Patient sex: F
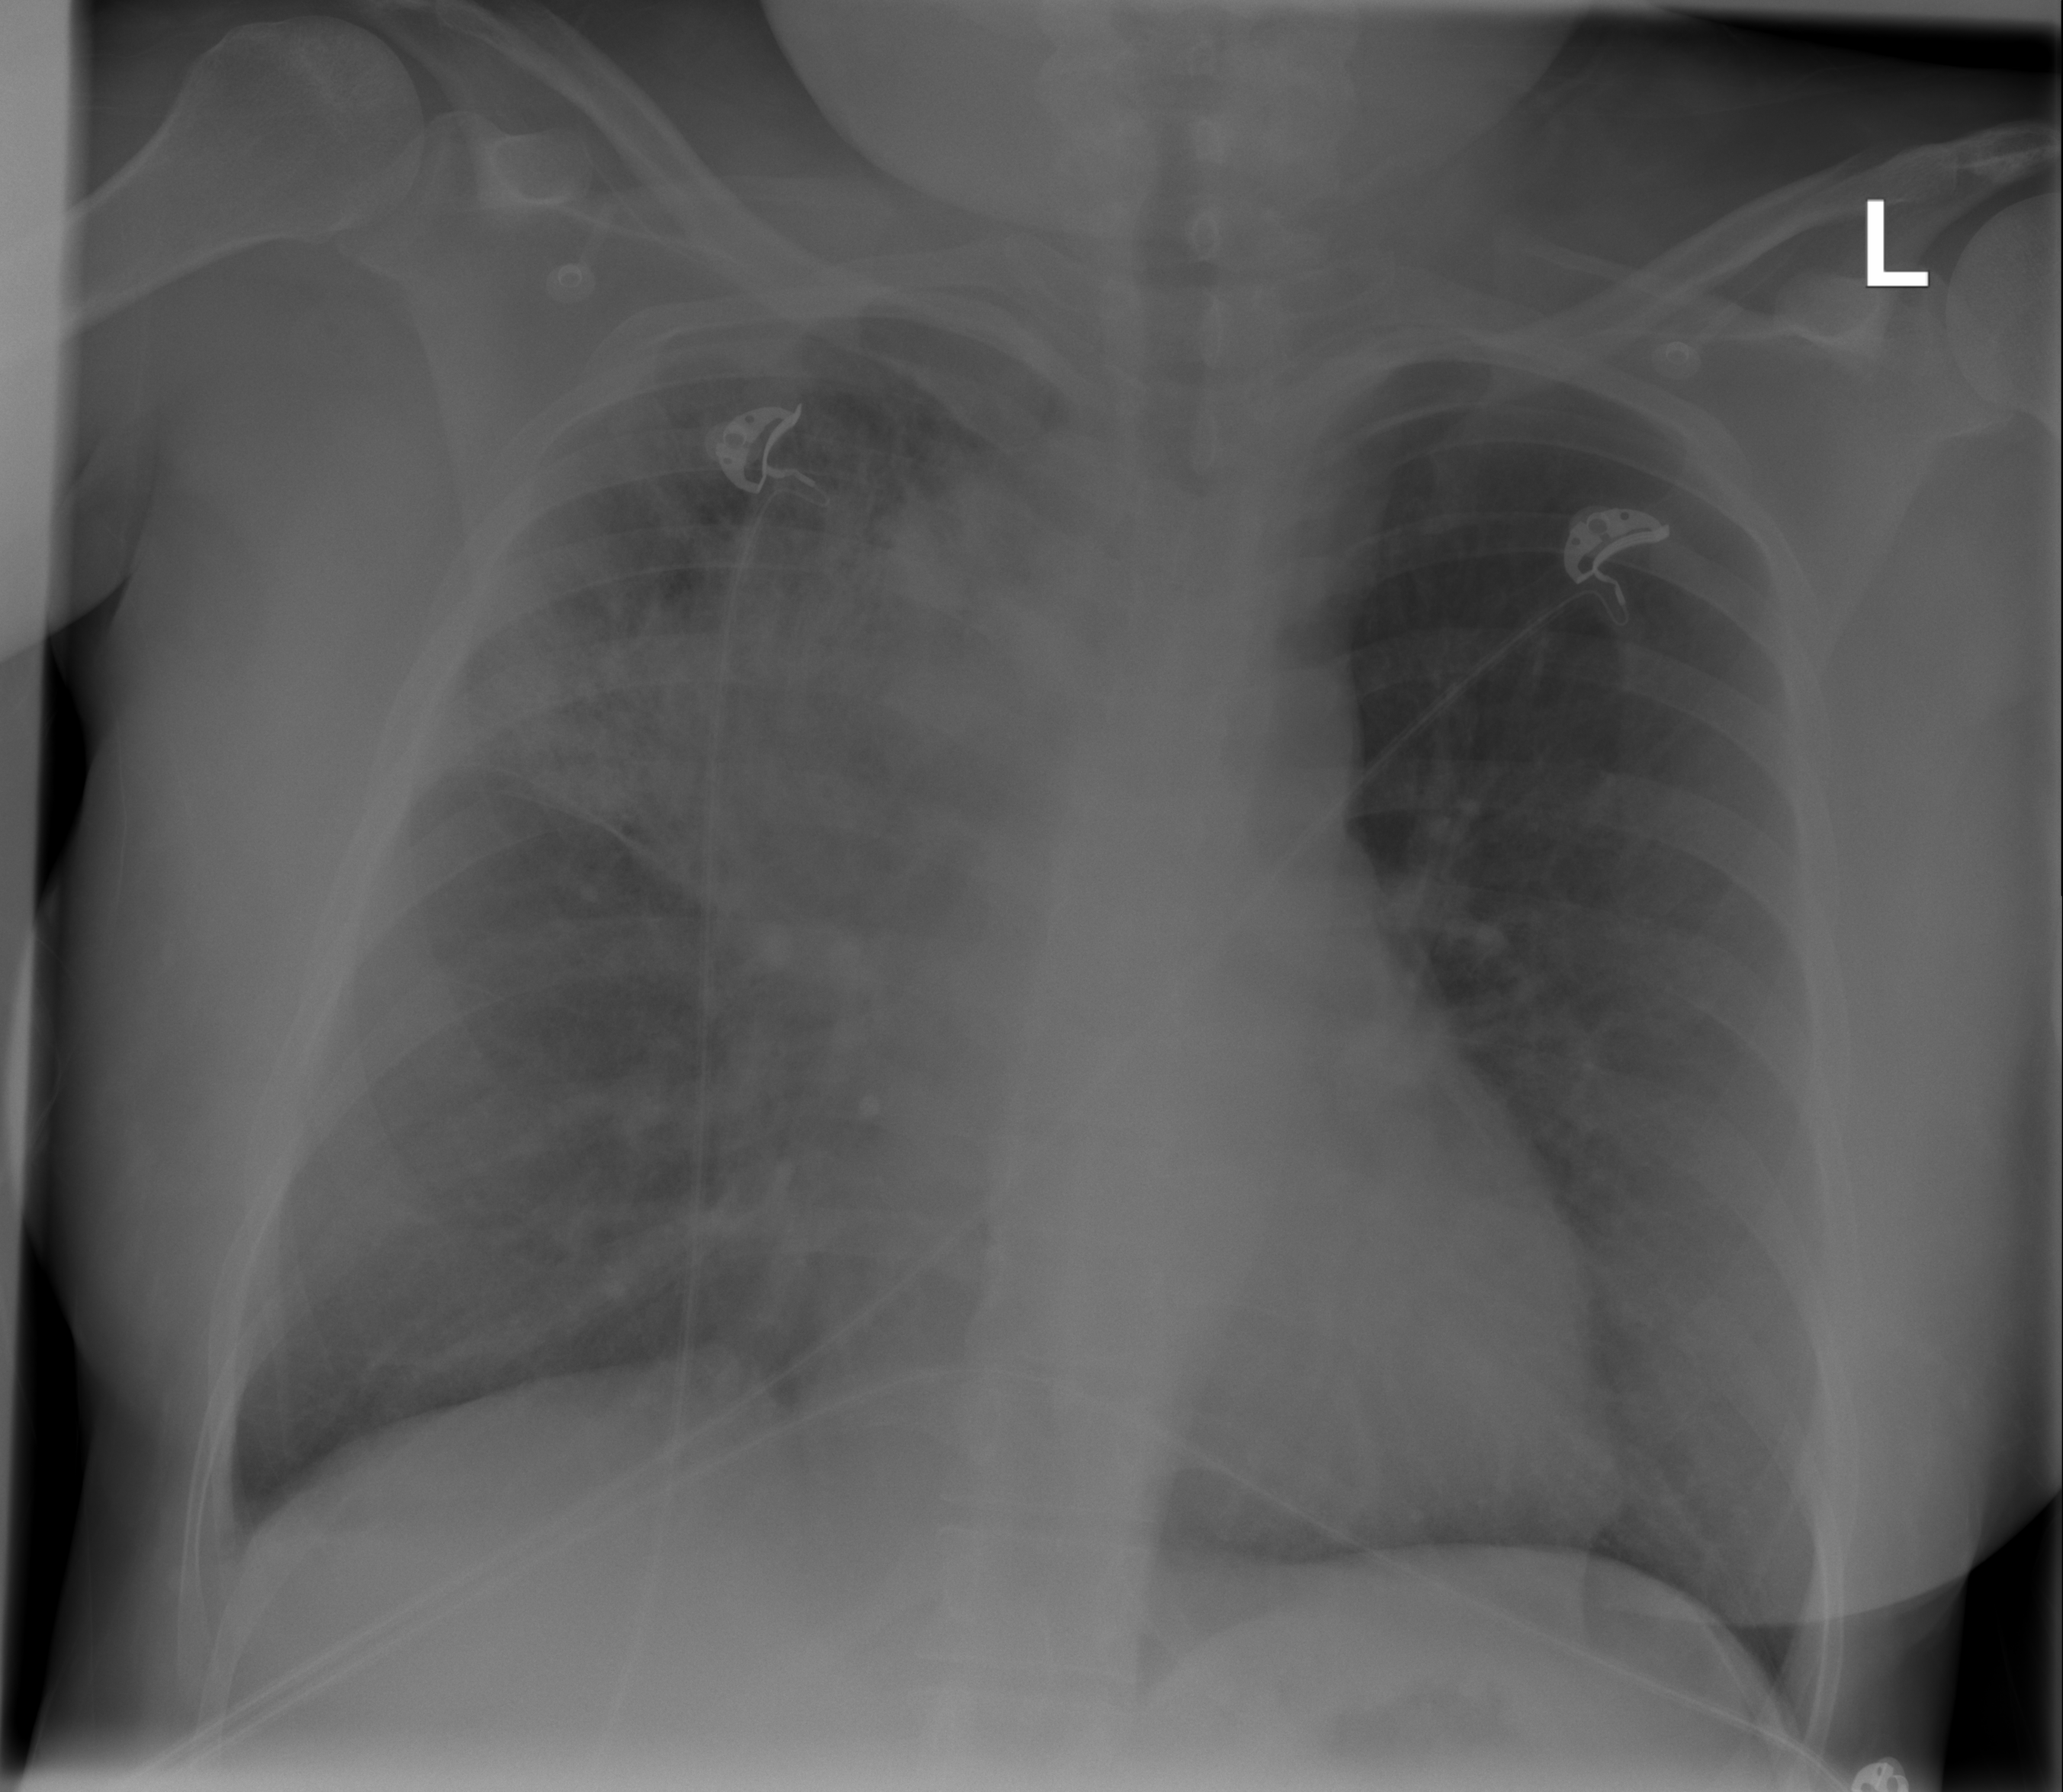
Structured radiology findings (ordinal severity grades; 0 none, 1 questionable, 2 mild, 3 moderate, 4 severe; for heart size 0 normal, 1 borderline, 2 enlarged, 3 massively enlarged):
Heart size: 0
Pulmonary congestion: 0
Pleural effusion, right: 0
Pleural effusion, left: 0
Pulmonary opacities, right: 3
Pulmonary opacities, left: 0
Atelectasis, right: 3
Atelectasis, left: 0